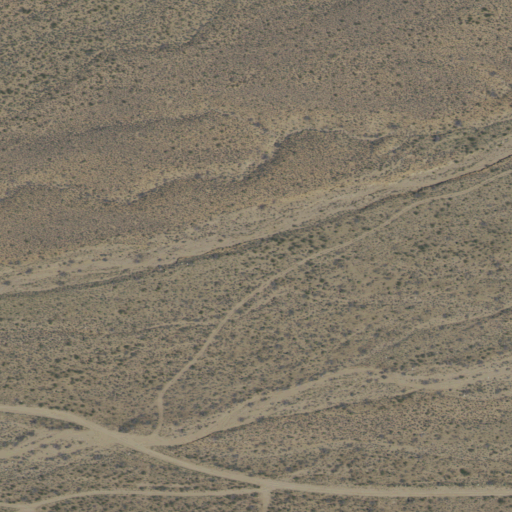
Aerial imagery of valley in California named Colosseum Gorge containing only shrub